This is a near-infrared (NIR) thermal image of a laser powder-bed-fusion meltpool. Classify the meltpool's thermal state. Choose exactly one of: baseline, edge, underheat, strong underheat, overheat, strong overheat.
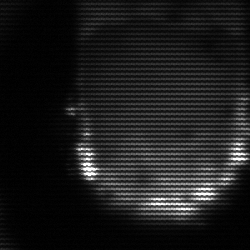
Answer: baseline